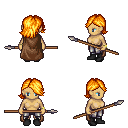
a pixel art fantasy rpg character, female body template, human, tanned skin, brown cape, metal pants, light blonde swoop hairstyle, bracelets, black shoes, spear, four views (front, back, left, right), 2x2 character sprite sheet, small pixel art, hard edges, no anti-aliasing